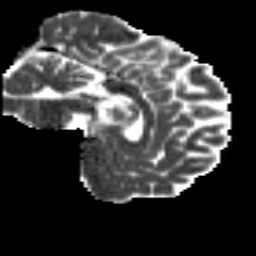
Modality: MD
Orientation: sagittal
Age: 30
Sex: male
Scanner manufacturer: siemens
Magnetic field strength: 3 T
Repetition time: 8.8 s
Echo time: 0.085 s